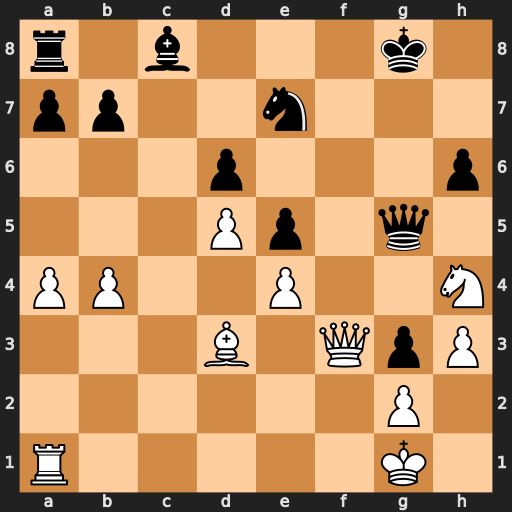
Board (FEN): r1b3k1/pp2n3/3p3p/3Pp1q1/PP2P2N/3B1QpP/6P1/R5K1
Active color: w
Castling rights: -
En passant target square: -
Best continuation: Rf1 Bxh3 Qf7+ Kh8 Qxe7 Qxe7 Ng6+ Kg7 Nxe7